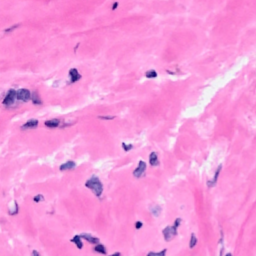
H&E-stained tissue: Breast